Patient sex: M
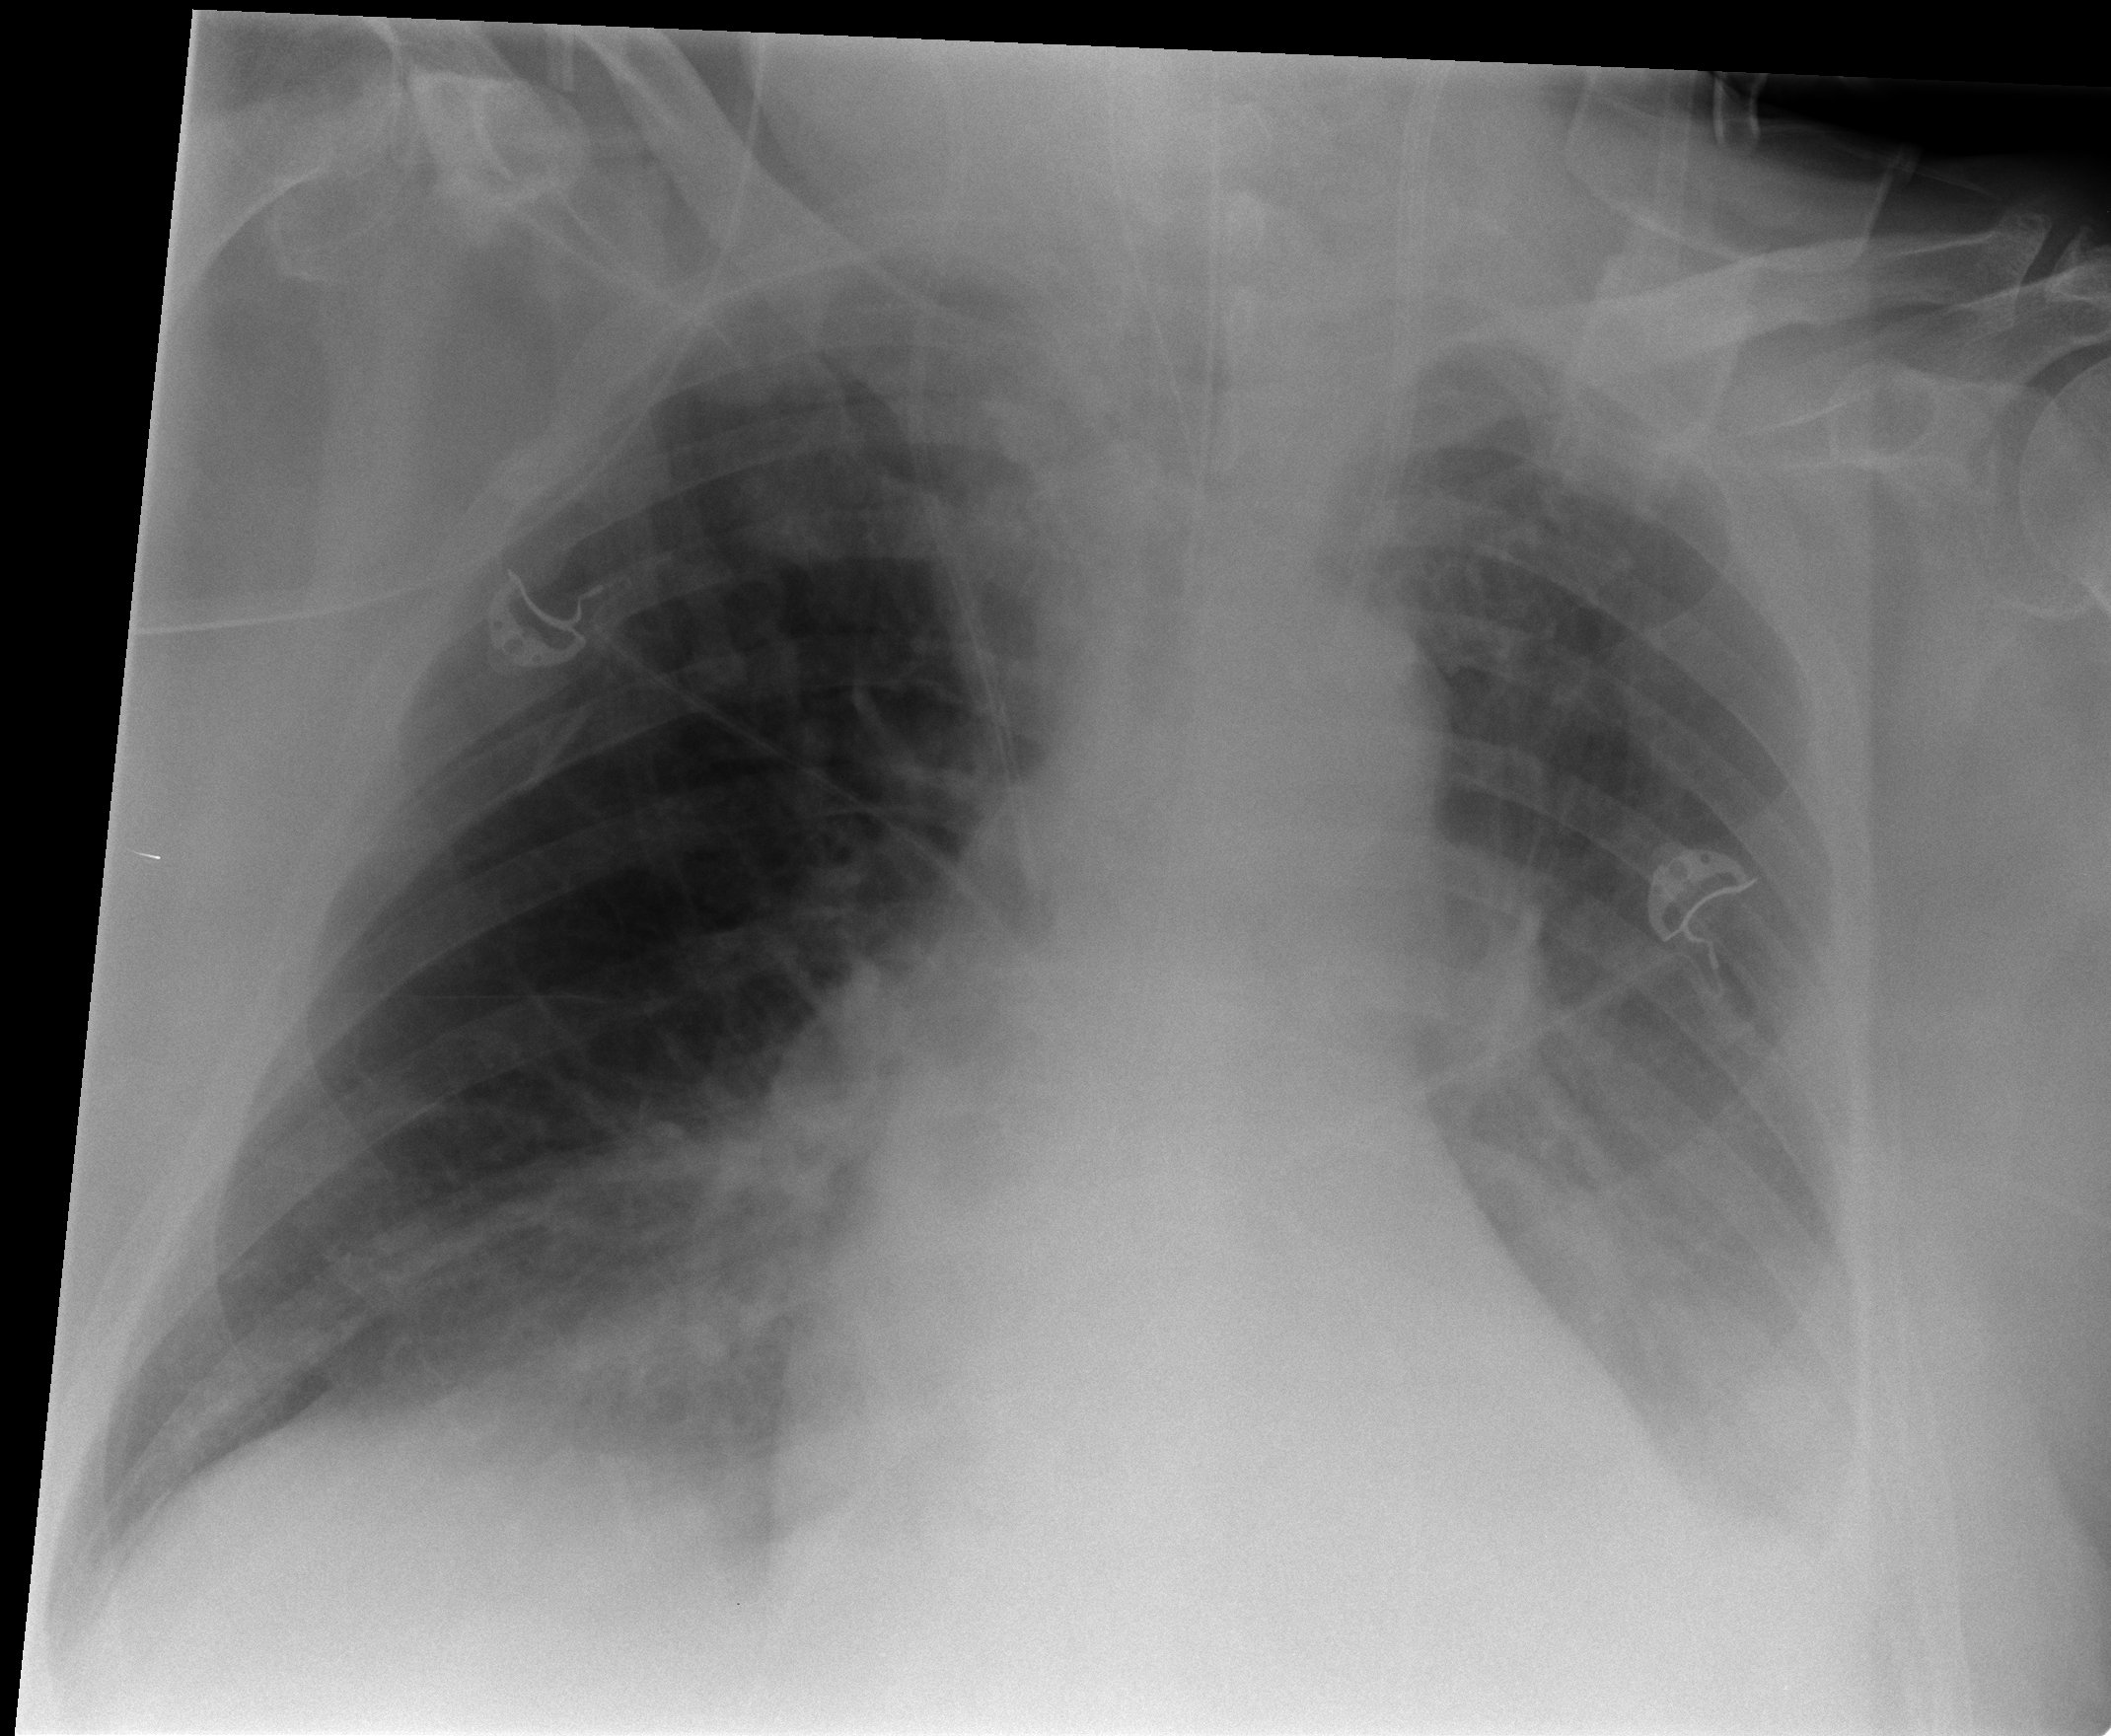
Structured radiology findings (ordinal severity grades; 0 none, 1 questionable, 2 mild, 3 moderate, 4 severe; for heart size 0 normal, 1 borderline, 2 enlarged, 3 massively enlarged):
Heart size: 2
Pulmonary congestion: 0
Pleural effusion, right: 2
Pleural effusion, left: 3
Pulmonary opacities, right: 1
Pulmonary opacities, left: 1
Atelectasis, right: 2
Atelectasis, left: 2